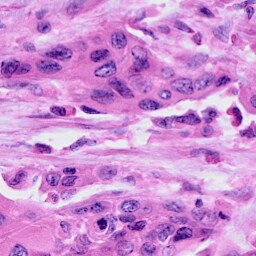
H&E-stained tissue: Cervix